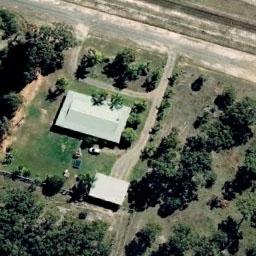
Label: sparse_residential